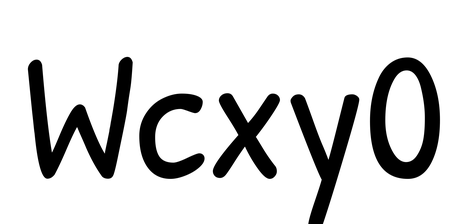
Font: PatrickHand-Regular